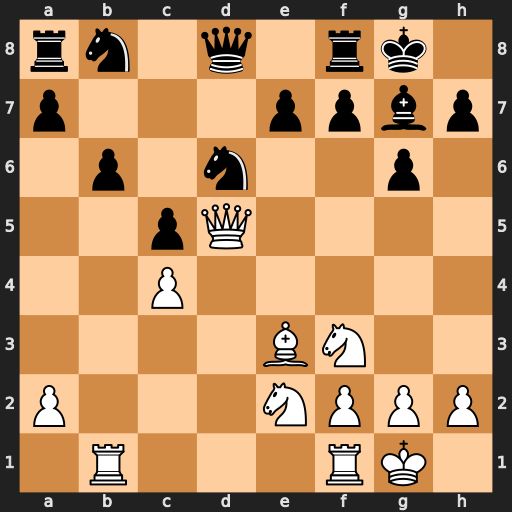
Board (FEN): rn1q1rk1/p3ppbp/1p1n2p1/2pQ4/2P5/4BN2/P3NPPP/1R3RK1
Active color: w
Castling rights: -
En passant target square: -
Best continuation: Qxa8 Qd7 Qd5